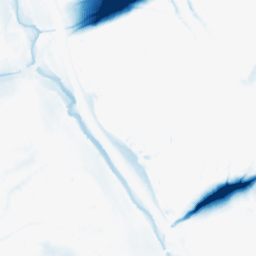
Category: morphological
Decomposition family: morphological_ellipse
Decomposition parameters: operation: closing
width: 50
height: 30
Upsampling method: fft_zeropad
Upsampling parameters: scale: 8
Upsampling scale: 8